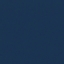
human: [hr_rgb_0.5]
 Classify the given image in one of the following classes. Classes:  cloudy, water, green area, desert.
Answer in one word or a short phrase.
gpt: water